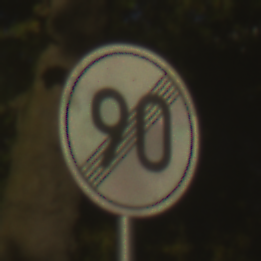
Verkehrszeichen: EndeGeschwindigkeit90
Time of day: SunriseSunset
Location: Outdoor (Nature)
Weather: PartlyCloudy
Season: NotSpecified
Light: Natural